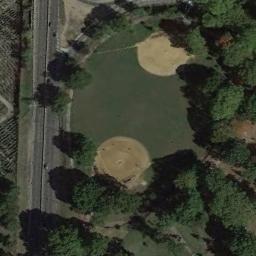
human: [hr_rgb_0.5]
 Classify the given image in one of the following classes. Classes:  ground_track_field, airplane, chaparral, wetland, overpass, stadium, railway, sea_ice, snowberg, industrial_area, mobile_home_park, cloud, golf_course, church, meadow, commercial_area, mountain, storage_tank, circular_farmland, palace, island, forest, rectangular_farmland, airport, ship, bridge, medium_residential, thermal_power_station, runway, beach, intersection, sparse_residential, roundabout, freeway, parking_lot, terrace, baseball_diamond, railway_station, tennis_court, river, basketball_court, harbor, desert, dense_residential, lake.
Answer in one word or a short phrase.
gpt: baseball_diamond